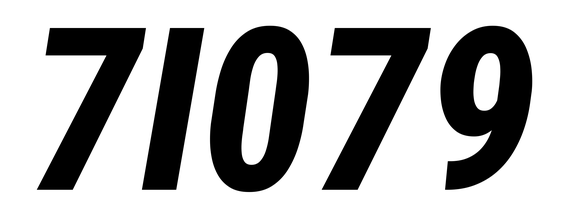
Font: Roboto-Italic_Condensed_ExtraBold_Italic